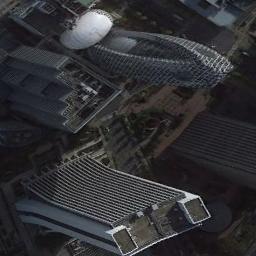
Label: commercial_area